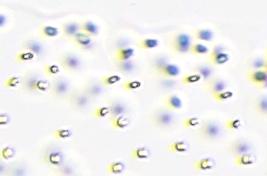
Label: Phaeocystis